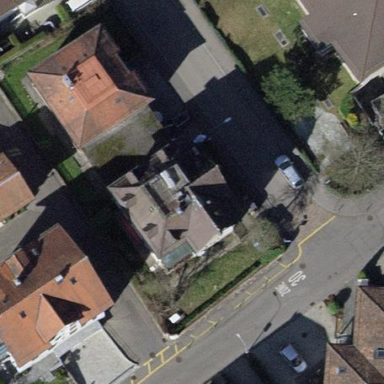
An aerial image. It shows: Detached building with quadruple saltbox roof shape.